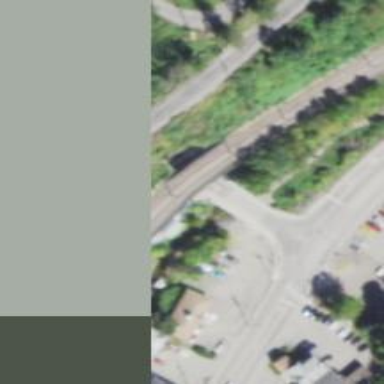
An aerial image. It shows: Bridge for light rail railway electrified with contact line.